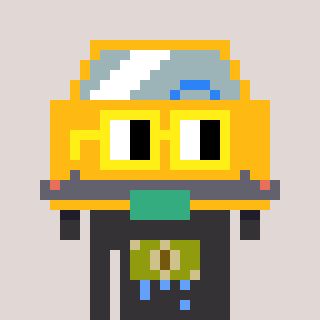
a pixel art character with square yellow glasses, a taxi-shaped head and a grayscale-colored body on a warm background